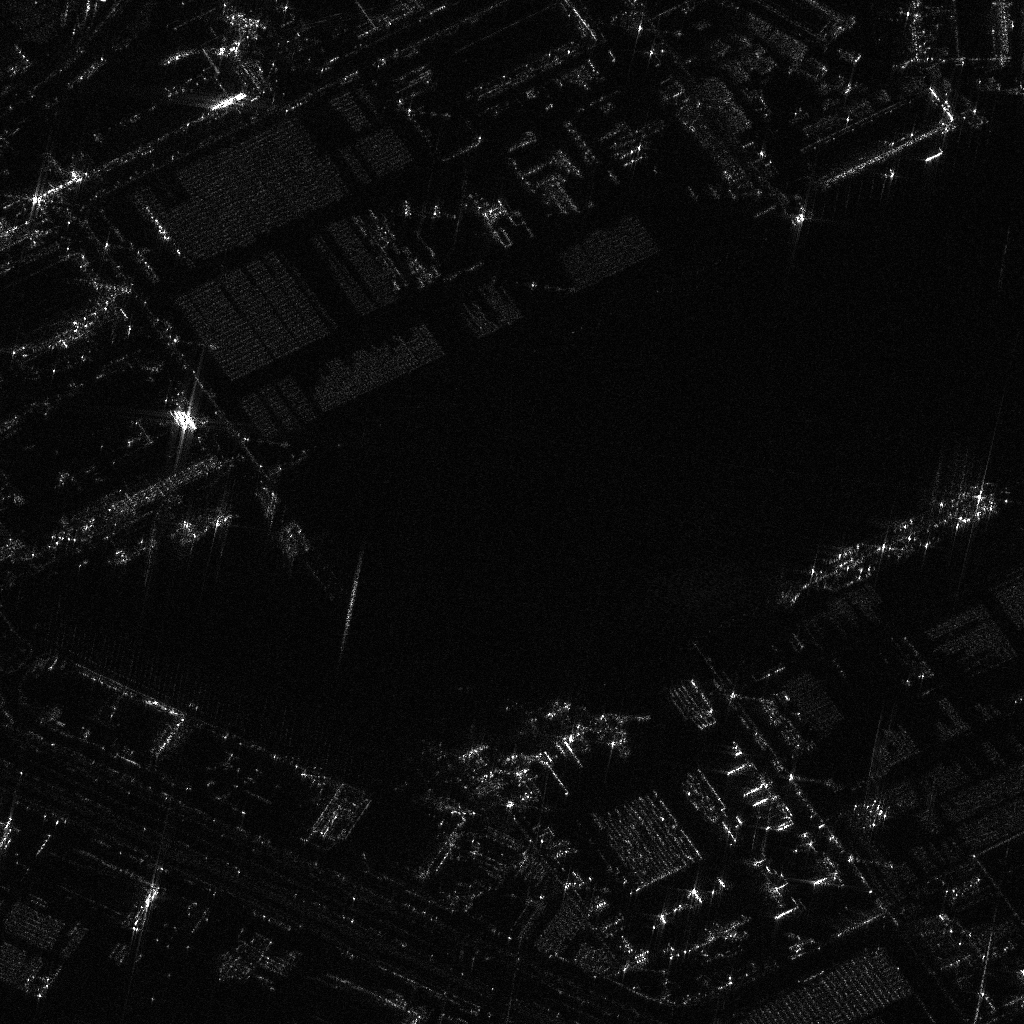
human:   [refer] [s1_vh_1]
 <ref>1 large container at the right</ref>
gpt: <box>[[85, 41, 88, 62, 64]]</box>

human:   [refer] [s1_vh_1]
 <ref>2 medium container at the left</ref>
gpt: <box>[[11, 51, 13, 56, 68], [18, 48, 20, 54, 70]]</box>